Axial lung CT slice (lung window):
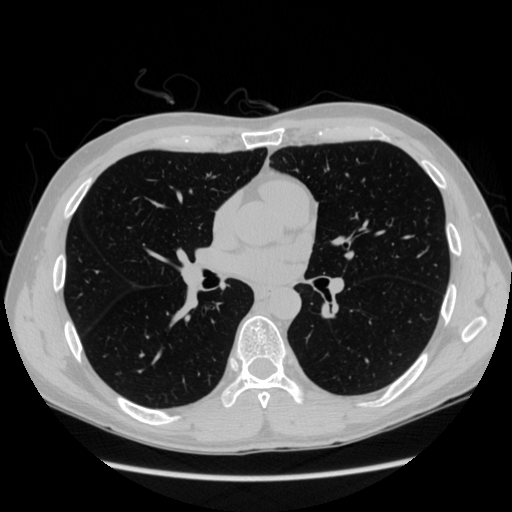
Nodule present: no